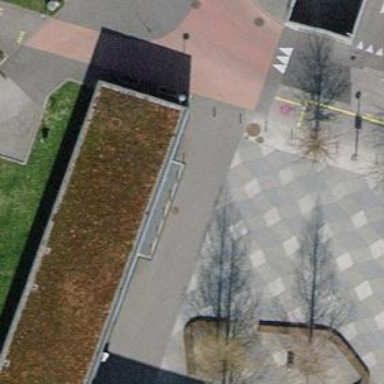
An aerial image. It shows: Bicycle parking area with stands available.